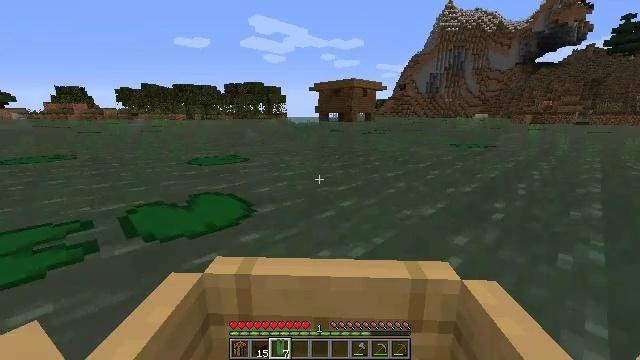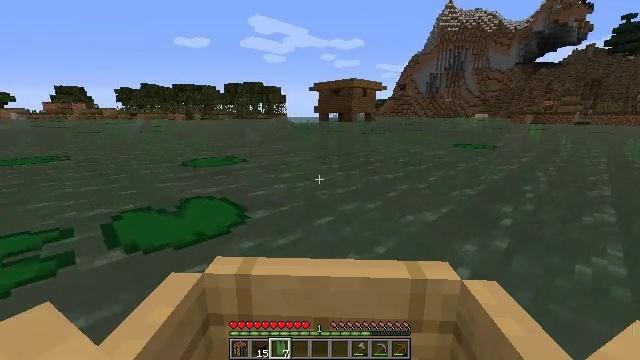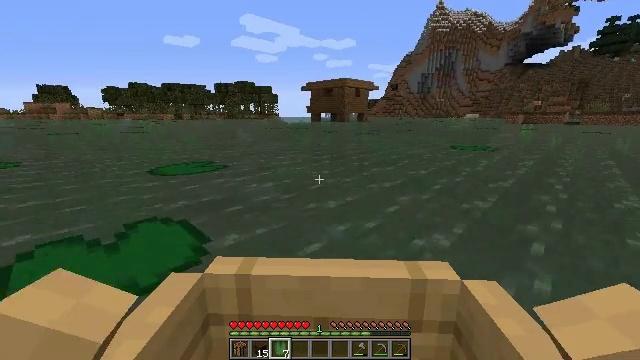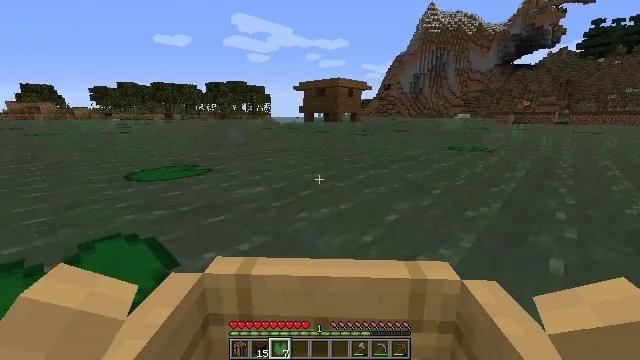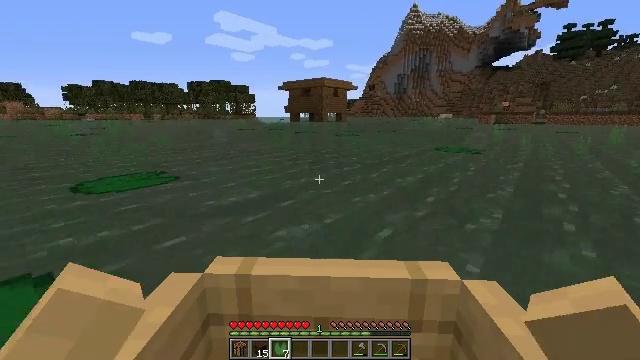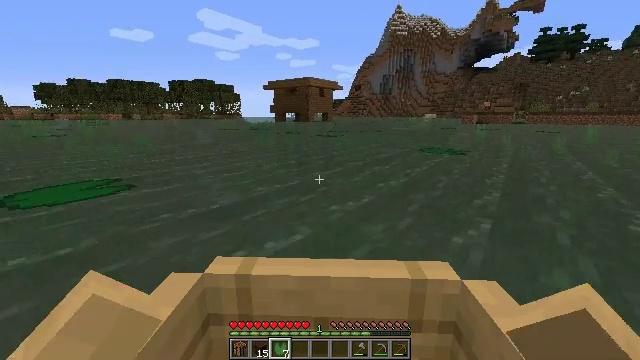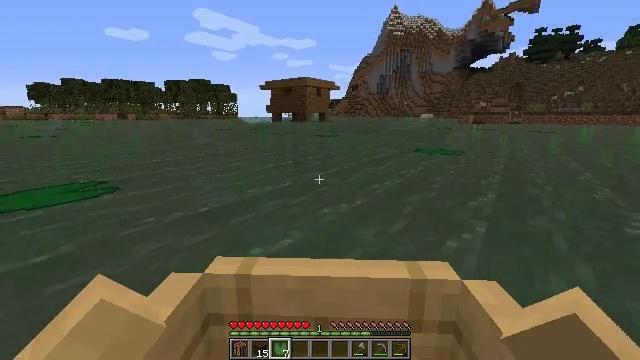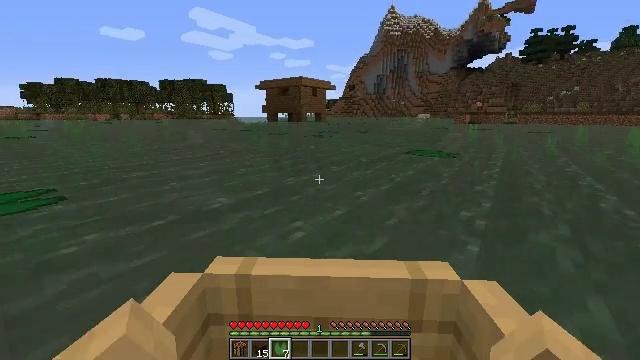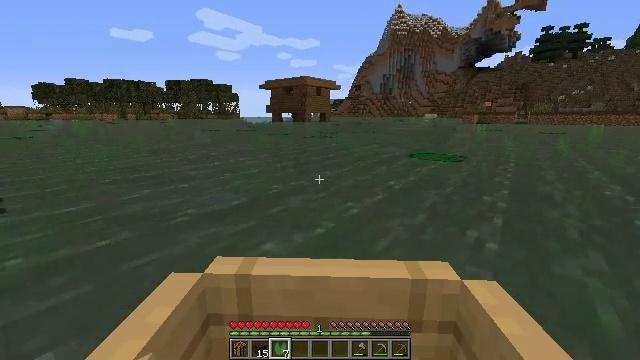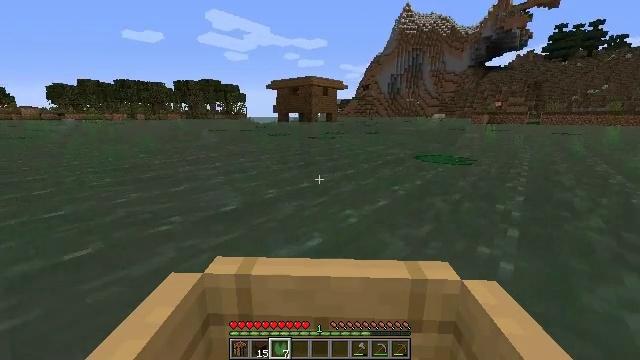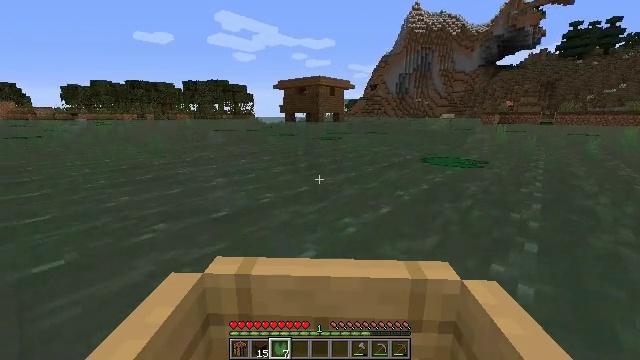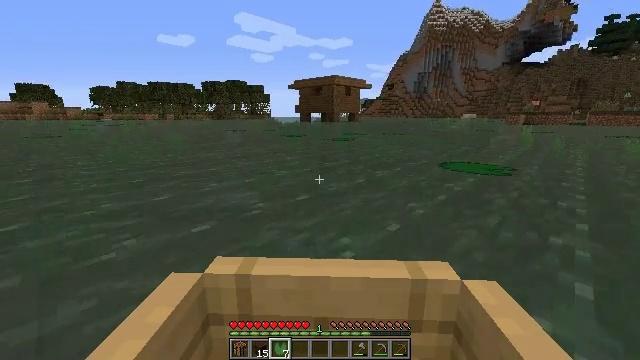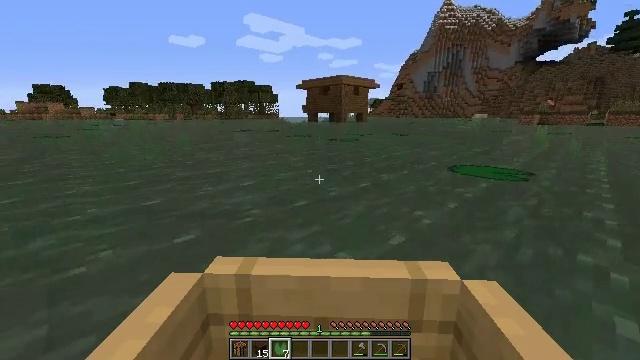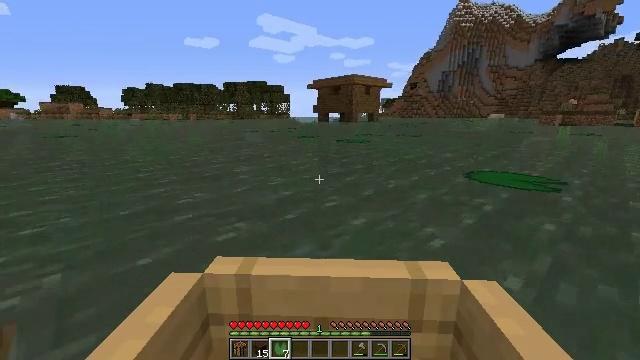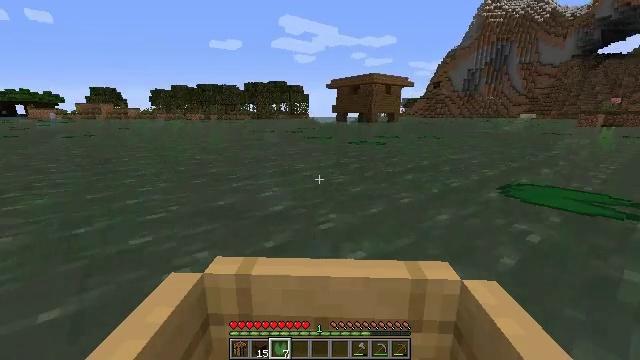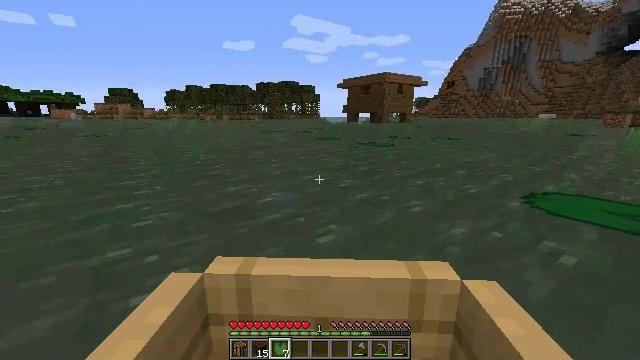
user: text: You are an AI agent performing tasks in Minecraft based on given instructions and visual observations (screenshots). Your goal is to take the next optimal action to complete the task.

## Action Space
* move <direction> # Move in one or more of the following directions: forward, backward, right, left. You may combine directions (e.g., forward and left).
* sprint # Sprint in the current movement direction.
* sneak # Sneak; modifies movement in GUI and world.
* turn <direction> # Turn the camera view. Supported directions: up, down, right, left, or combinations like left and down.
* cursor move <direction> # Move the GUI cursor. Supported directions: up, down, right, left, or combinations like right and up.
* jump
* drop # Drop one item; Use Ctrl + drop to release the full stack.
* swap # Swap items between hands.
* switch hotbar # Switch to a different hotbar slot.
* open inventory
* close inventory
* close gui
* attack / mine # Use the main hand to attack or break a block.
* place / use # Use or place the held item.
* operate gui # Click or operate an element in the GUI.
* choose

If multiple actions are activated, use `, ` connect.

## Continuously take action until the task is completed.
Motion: motion action
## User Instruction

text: Drop a lily pad.
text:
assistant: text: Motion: move forward and move right
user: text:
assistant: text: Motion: move forward and move right
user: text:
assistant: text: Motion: move forward and move right
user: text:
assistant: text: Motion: move forward and move left
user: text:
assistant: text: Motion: move forward and move left
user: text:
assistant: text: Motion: move forward and move left
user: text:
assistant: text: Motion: move forward and move left
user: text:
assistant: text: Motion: move forward and move left
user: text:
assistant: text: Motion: move forward and move left
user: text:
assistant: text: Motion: move forward
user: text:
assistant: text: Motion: move forward
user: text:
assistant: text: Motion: move forward
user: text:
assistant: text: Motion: move forward and move left
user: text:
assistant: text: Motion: move forward and move left
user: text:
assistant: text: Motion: move forward and move left
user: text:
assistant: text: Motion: move forward and move left
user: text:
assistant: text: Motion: move forward and move left
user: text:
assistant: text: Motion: move forward
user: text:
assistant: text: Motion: move forward
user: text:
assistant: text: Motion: move forward
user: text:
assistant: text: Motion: move forward
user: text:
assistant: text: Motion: move forward
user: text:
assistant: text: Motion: move forward
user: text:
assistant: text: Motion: move forward
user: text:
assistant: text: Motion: move forward
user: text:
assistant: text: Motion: move forward
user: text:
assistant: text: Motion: move forward
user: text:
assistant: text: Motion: move forward
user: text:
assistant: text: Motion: move forward
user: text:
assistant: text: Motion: move forward